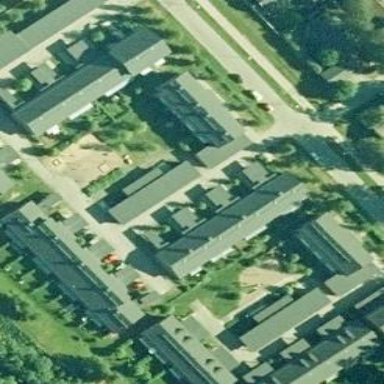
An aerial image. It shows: Terrace building.